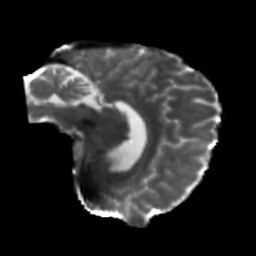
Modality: T2w
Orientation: sagittal
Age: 42
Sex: male
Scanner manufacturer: siemens
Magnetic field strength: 3 T
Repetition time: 5.47 s
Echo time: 0.0854 s